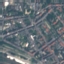
Label: Residential